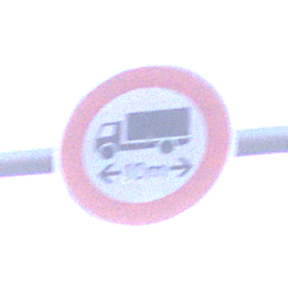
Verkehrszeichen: TatsaechlicheLaenge
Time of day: SunriseSunset
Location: Outdoor (Nature)
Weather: Clear
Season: NotSpecified
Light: Natural